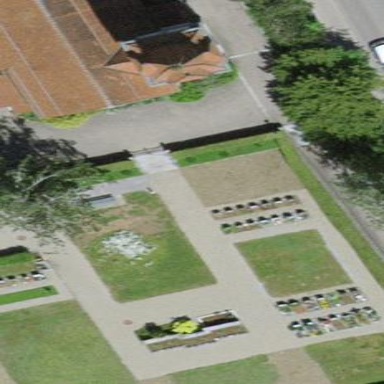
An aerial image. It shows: Cemetery.